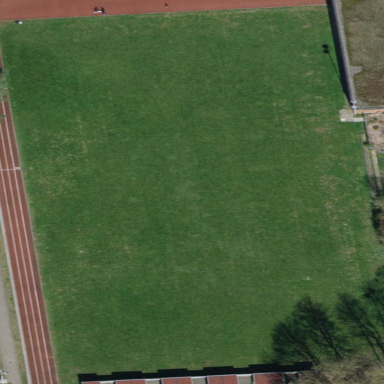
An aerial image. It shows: Multi-sport pitch with grass surface for leisure land activities.